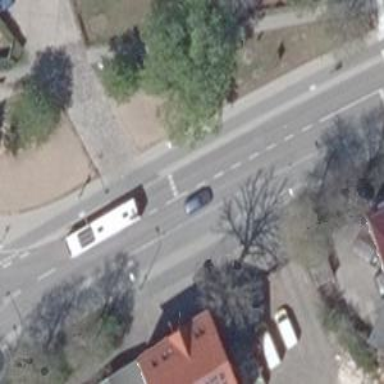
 featuring sidewalks on both sides and cycle track."